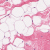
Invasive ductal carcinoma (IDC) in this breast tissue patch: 0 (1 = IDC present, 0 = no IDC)